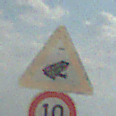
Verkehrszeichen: AmphibienwanderungLinks
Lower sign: Geschwindigkeit10
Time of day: MorningAfternoon
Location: Outdoor (Beach)
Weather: PartlyCloudy
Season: NotSpecified
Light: Natural